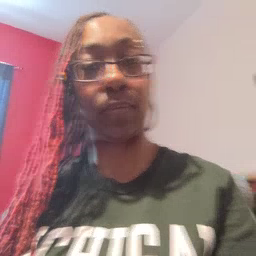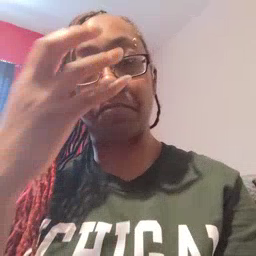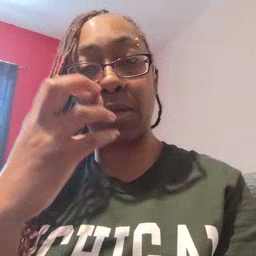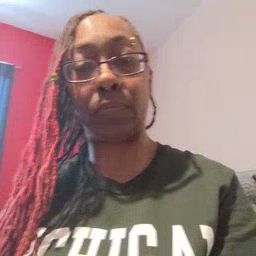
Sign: mad